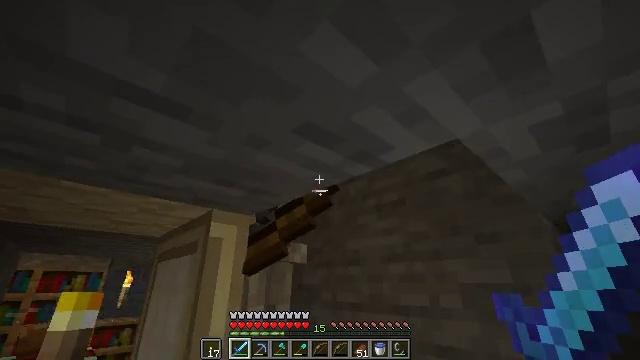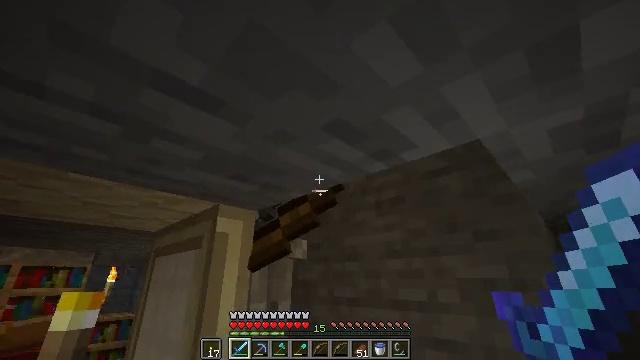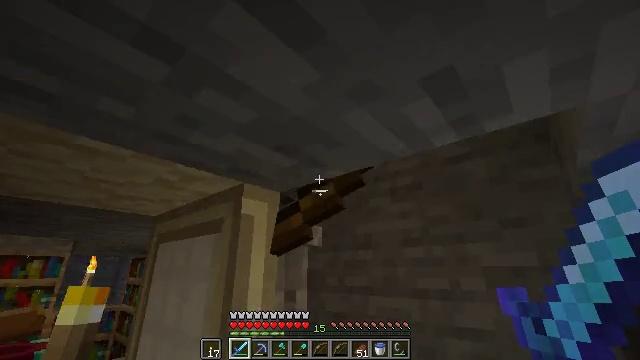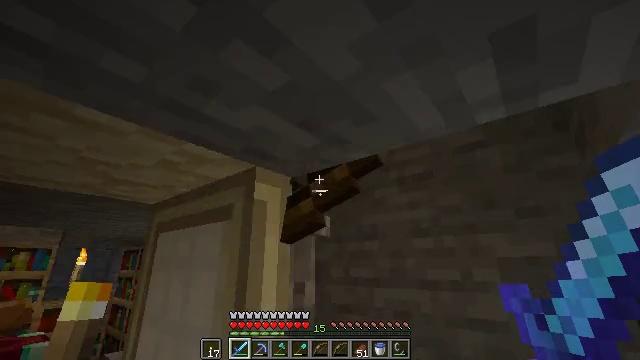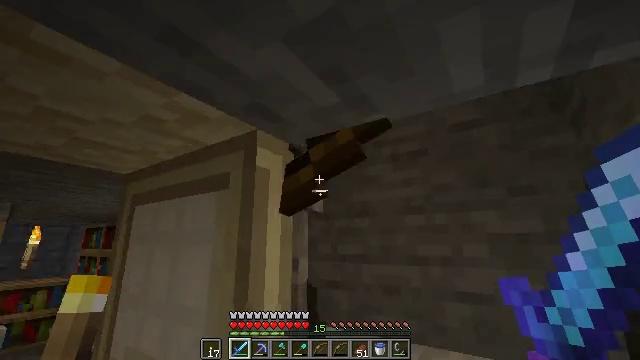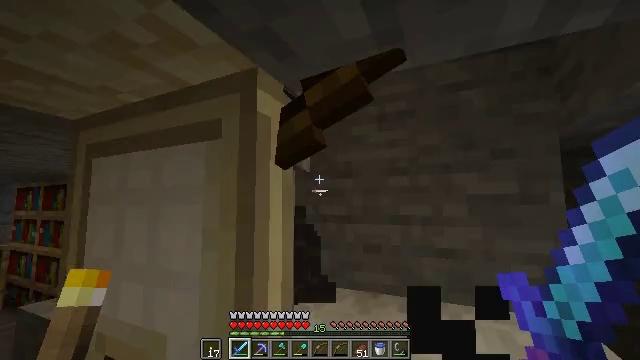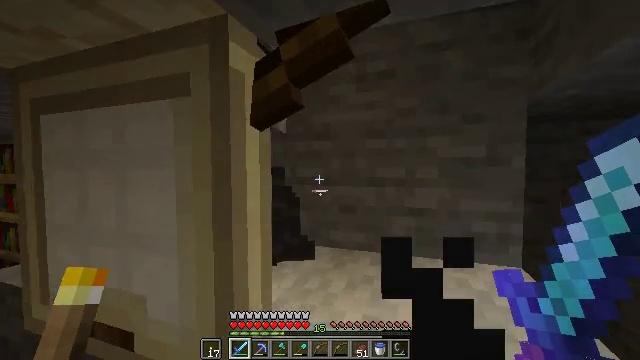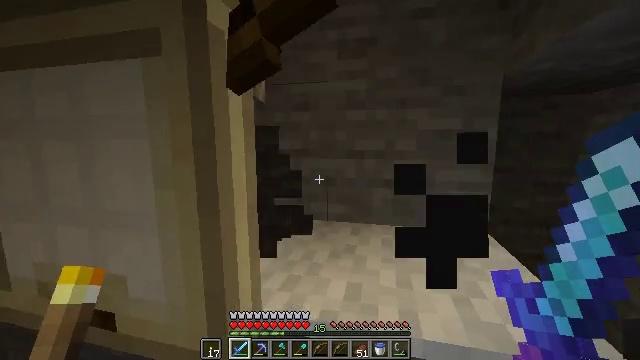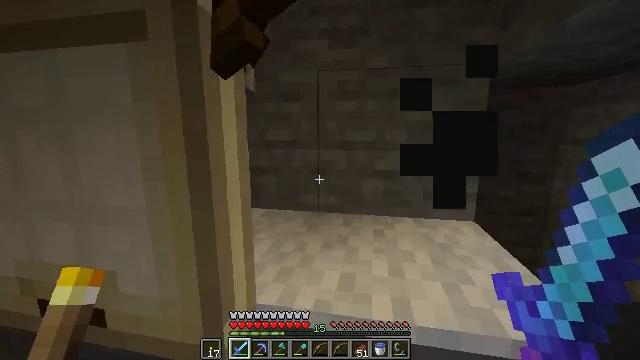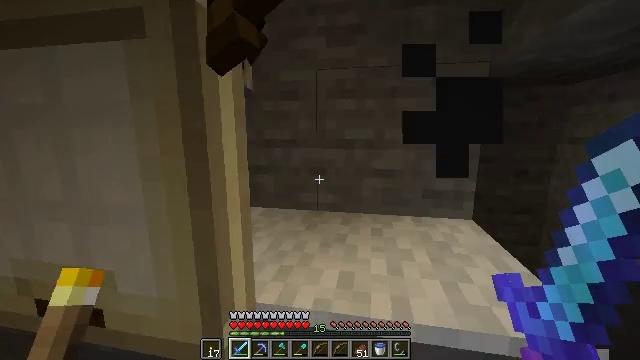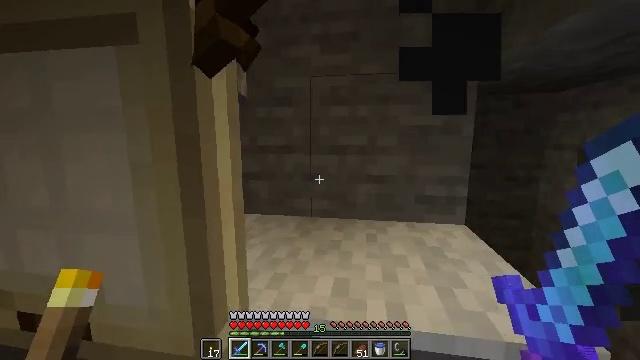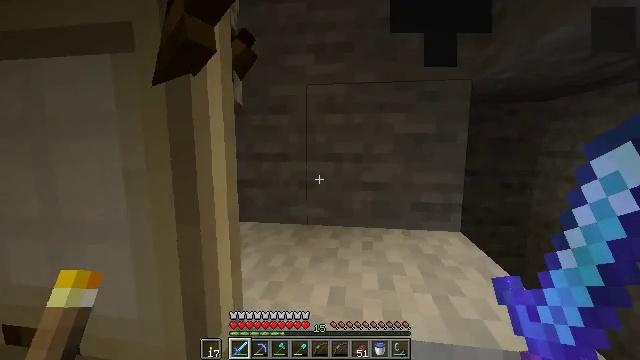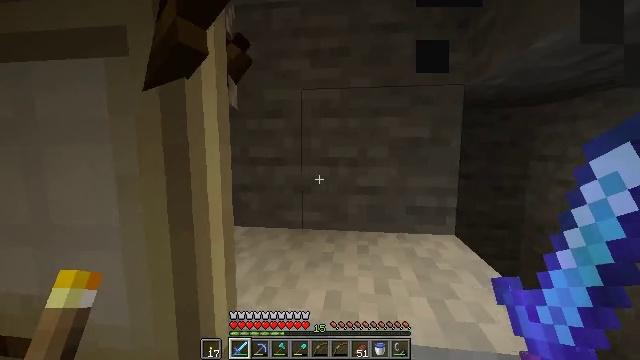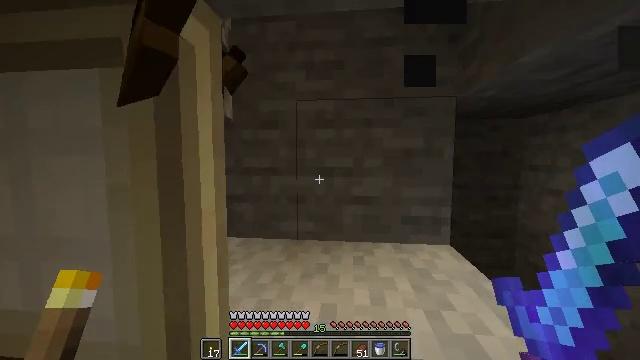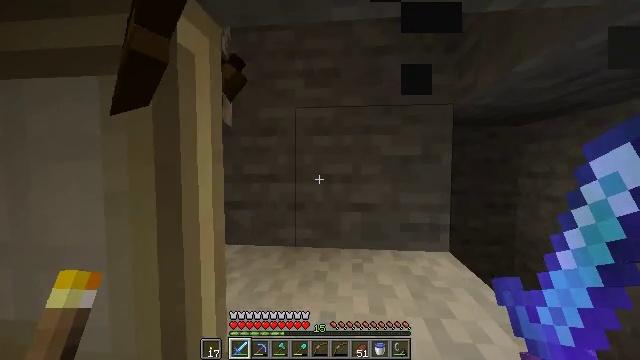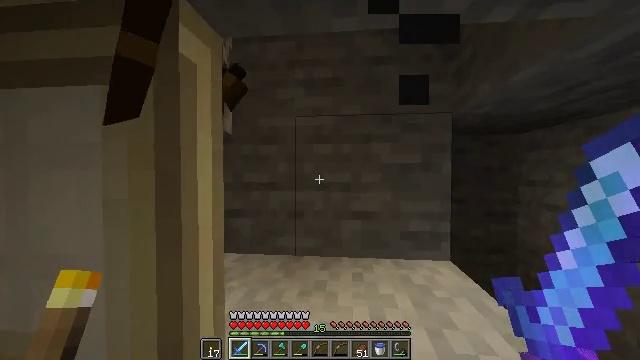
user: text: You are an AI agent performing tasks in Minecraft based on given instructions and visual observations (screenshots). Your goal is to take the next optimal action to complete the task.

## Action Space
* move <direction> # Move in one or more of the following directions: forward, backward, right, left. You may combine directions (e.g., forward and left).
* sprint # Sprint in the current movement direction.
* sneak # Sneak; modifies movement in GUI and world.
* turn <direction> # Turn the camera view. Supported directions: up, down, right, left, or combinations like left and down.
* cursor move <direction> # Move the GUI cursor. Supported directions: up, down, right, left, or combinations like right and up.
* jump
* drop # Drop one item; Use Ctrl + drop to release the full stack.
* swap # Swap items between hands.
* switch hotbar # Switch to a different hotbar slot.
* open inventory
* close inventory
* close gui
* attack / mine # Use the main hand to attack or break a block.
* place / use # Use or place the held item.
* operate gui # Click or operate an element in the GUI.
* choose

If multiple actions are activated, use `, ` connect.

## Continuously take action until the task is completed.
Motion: motion action
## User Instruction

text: Create a birch trapdoor using birch planks in a crafting table.
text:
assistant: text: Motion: move left, turn right
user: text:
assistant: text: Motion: move left, turn right and down
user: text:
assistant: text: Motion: move left, turn right and down
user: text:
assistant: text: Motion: move left, turn right and down
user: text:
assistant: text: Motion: turn right and down
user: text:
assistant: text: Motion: turn right and down
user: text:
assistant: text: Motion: turn right and down
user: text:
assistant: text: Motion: turn right and down
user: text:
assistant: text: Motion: no_op
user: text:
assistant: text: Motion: turn right and up
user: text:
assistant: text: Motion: turn up
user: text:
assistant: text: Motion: turn right
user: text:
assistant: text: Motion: turn right and up
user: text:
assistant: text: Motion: turn up
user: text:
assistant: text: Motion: turn up
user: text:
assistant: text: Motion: turn up
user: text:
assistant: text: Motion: turn up
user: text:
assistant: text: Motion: turn up
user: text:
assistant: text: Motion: turn left and up
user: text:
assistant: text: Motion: turn left and up
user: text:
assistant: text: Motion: turn left and up
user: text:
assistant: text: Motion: no_op
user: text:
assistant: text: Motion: no_op
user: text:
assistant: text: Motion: no_op
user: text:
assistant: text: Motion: no_op
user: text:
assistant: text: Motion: no_op
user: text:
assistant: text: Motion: no_op
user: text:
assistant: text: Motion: no_op
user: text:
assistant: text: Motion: no_op
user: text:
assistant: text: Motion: no_op